Field crop: maize
Growth stage: 2
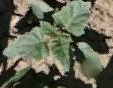
Species: datura